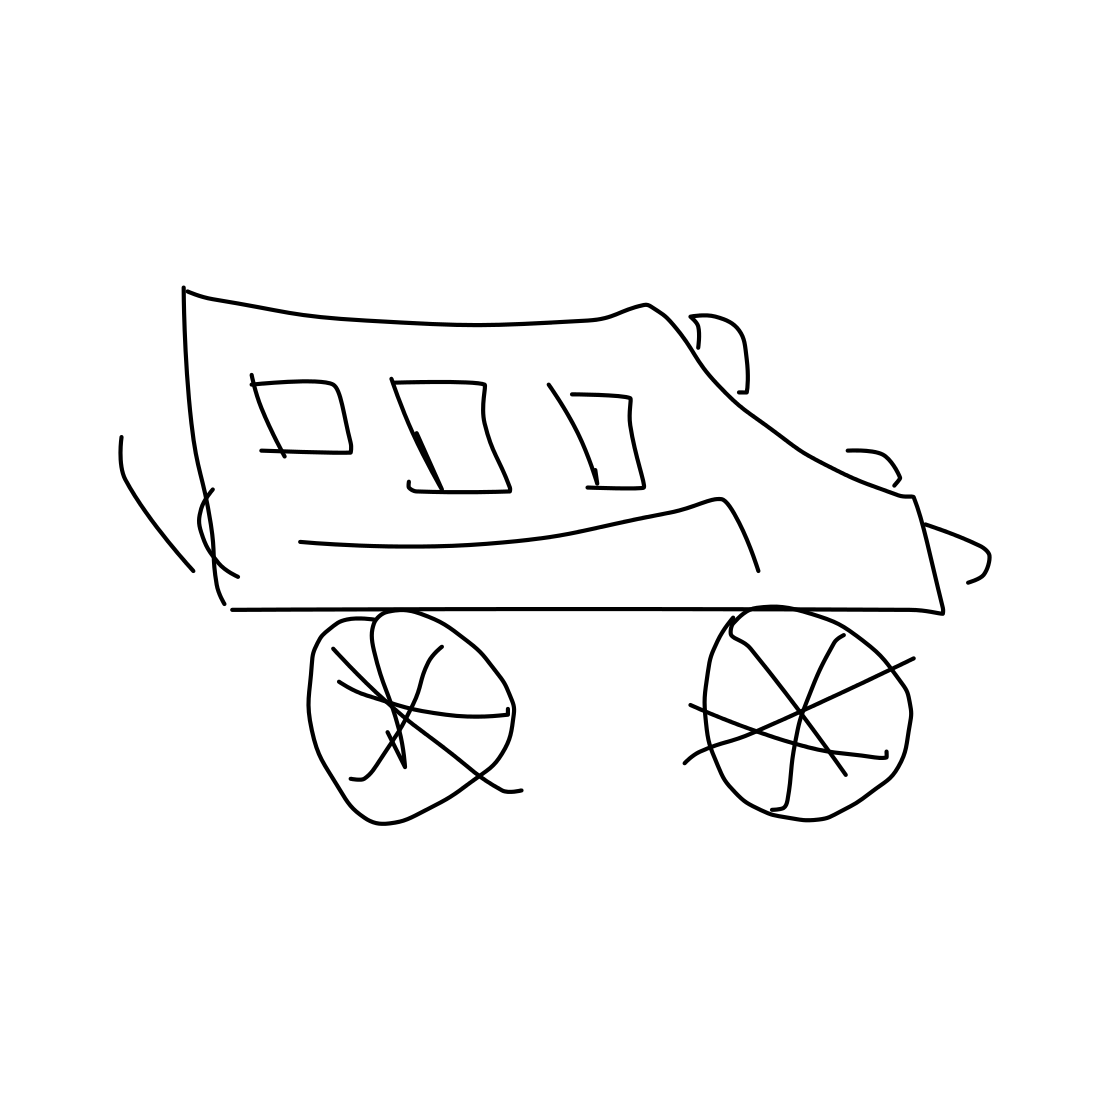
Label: van